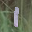
Label: 1